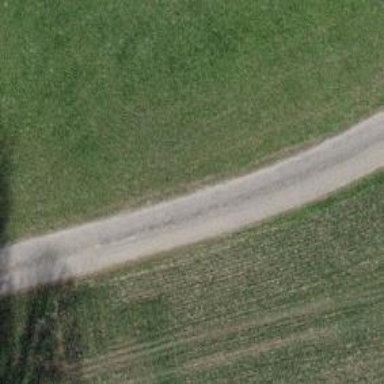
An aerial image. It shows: Well-maintained track road of grade 1.